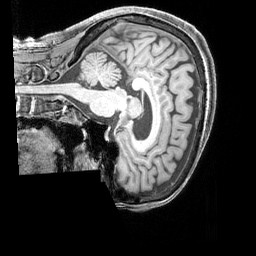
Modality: T1w
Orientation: sagittal
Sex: female
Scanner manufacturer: siemens
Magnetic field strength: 3 T
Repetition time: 2.3 s
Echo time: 0.00226 s